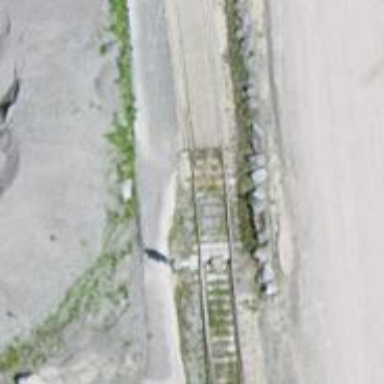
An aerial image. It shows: Railway switch.